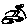
Label: line